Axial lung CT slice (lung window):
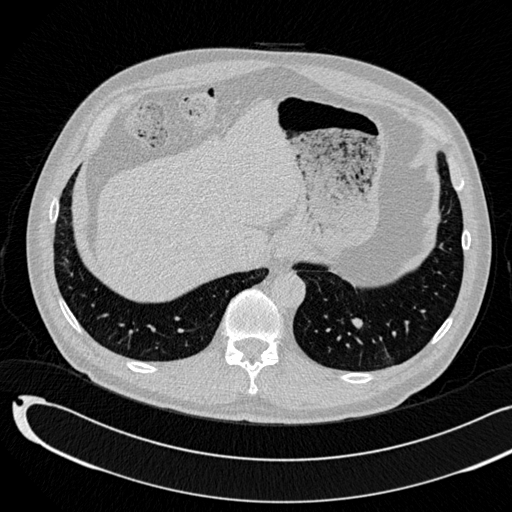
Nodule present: yes
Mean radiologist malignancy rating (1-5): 3.5